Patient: sex F, age 65
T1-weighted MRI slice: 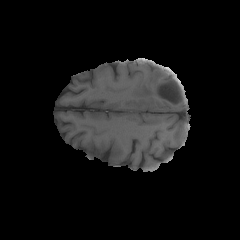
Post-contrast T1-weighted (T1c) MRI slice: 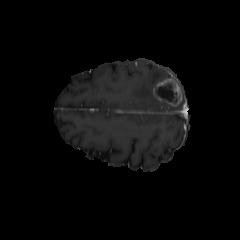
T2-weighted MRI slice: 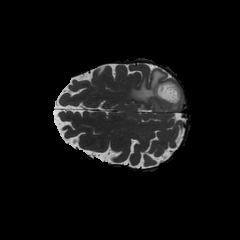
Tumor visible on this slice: yes
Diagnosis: Glioblastoma, IDH-wildtype
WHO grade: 4